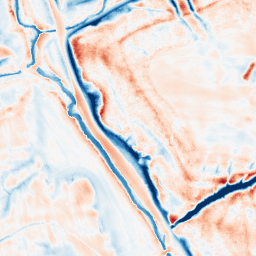
Category: trend_removal
Decomposition family: local_polynomial
Decomposition parameters: window_size: 21
degree: 1
Upsampling method: edge_directed
Upsampling parameters: scale: 4
Upsampling scale: 4